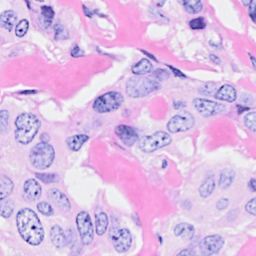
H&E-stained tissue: Breast